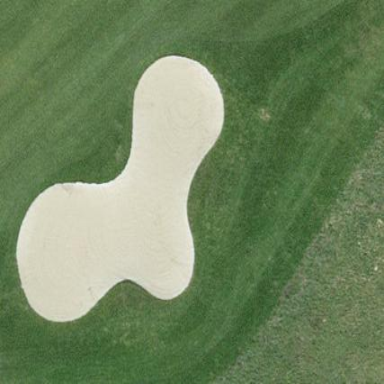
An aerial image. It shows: Golf bunker filled with natural sand.